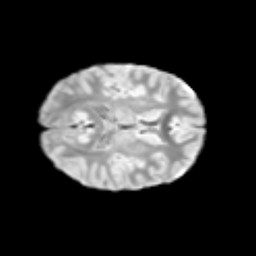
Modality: T2w
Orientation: axial
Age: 10
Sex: male
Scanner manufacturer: siemens
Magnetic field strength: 3 T
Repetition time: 3.8 s
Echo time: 0.07 s